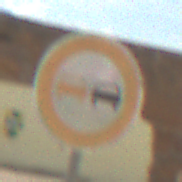
Verkehrszeichen: Ueberholverbot
Umgebung: Outdoor, Suburban
Tageszeit: Midday
Wetter: PartlyCloudy
Licht: Natural
Jahreszeit: NotSpecified
Kontrast: HighContrast